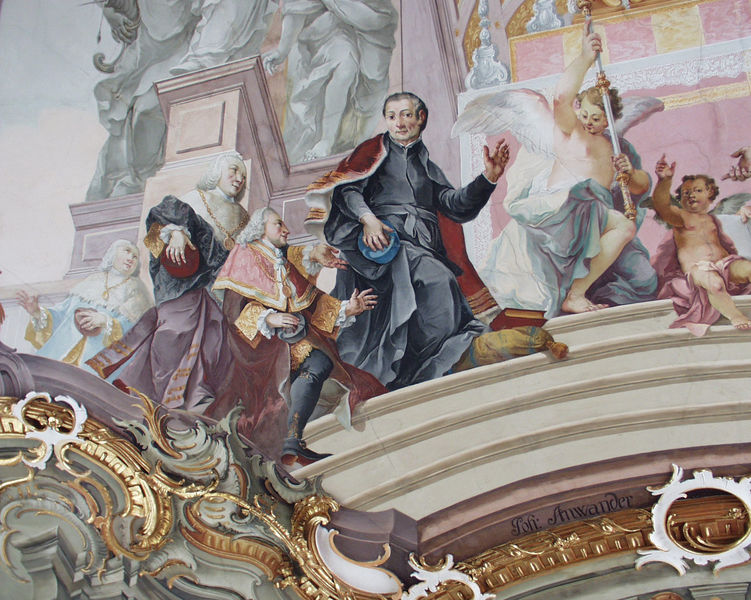
Titel: Ansicht Dillingen (Detail)
Künstler: Johann Anwander
Standort: Dillingen
Institution: Goldener Saal
Schlagwörter: blau, blätter, dunkel, flügel, gemälde, hand, himmel, mann, nackt, umhang, weiß, gelb, grün, menschen, ausschnitt, frau, grau, hell, hut, licht, marmor, männer, pastell, profil, schwarz, säule, säulen, blick, gebäude, gürtel, rot, schloss, beige, malerei, ornament, mütze, profile, richter, wand, architektur, barock, geschichte, historie, rahmen, sockel, innenraum, zweige, kirche, geistlicher, gewand, gold, haare, kutte, adel, decke, pflanzen, locke, locken, rokoko, rosa, oval, sack, engel, putte, putto, ranken, statue, deutschland, hellblau, perücke, kopfbedeckung, bogen, perspektive, schuhe, stab, kette, mauer, lila, grisaille, saal, figuren, treppe, bischof, historienbild, kissen, papst, kopftuch, detail, floral, ornamente, verzierung, wandgemälde, wandmalerei, pastellfarben, stuck, stufen, quaste, podest, halle, oben, segment, eingang, buch, vergoldet, torbogen, dom, porträts, plastisch, ketten, stilisiert, napoleon, orden, herrscher, kardinal, schuh, allegorie, kunst, pracht, altar, inneres, gesims, skulpturen, vorkragen, statuen, residenz, profan, troddel, herzog, klerus, priester, mönch, geistliche, deckengemälde, fresko, geldbeutel, edelmann, herrscherstab, golden, weich, gips, perücken, putten, ornamentik, geflügelt, illusion, allegorien, putti, gesamtkunstwerk, pflanzenornamentik, zierrat, fresco, auferstehung, vergoldung, zepter, trompe l'eil, post, bauwerk, perrücke, winken, deckenmalerei, nach oben, rocaille, baukunst, stifter, illusionsmalerei, auftrag, freske, tiepolo, scheinarchitektur, deckenfresko, blattgold, pluviale, profiliert, ausmalung, päpste, segnend, stuckierung, stuckatur, pastelltöne, soutane, quadraturmalerei, anwander, gold verzierung, johann anwander, poh